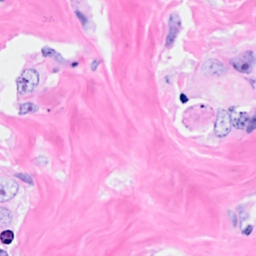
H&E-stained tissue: Breast